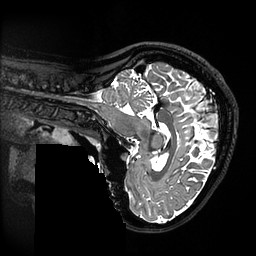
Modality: T2w
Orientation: sagittal
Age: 23
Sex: female
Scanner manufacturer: ge
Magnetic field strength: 3 T
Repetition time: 3.202 s
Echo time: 0.06636 s